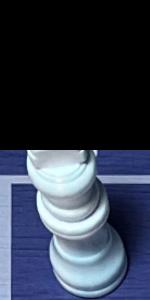
Label: King_White